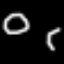
Label: octagon